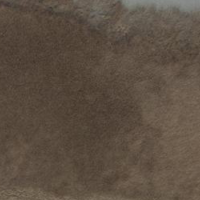
EUNIS habitat code: 21
Species observed at this site:
Anas acuta